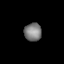
Tissue: lung
Cell type: Epithelial cells
Senescence score: 0.1173
Nuclear area (px): 306
Mean DAPI intensity: 125.343